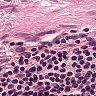
Metastatic tissue present: no